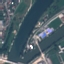
Label: River